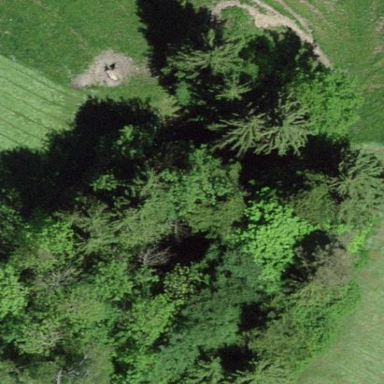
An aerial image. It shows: Forest area.